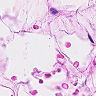
Metastatic tissue present: no